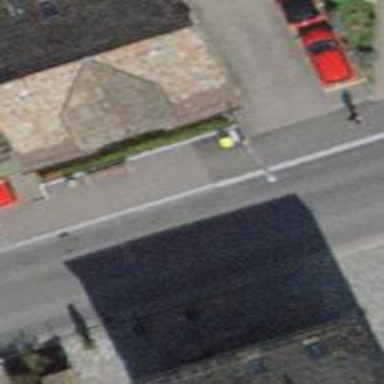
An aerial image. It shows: Post box is visible.